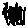
Label: moon